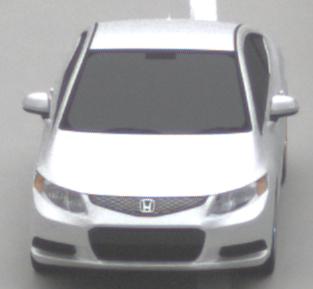
Make: Honda
Model: Civic Limousine 1.8
Detailed model: Civic (IX) Limousine
Model produced from: 2014/05
Model produced until: 2017/06
Doors: 4
Color: white
Road condition: dry road
Daytime: midday
Contrast: low contrast